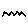
Label: zigzag